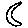
Label: moon